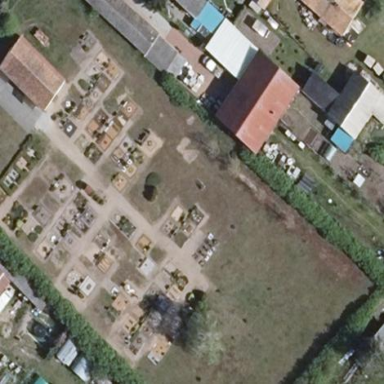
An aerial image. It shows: Cemetery.